Field crop: tomato
Growth stage: 1
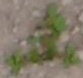
Species: portulaca